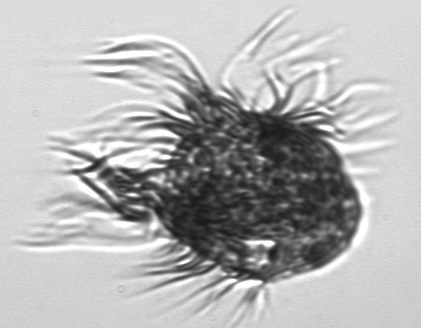
Label: Pelagostrobilidium